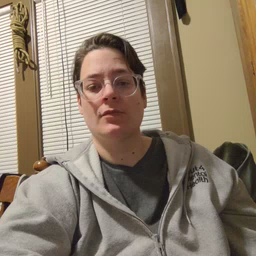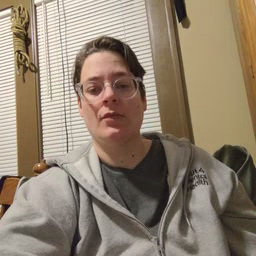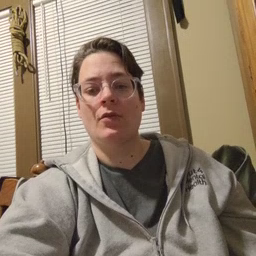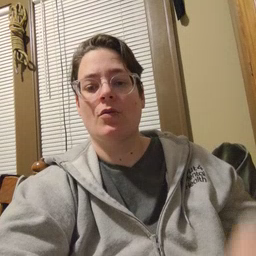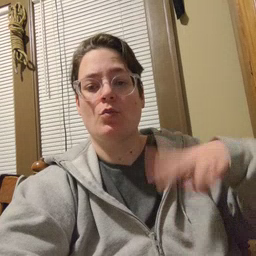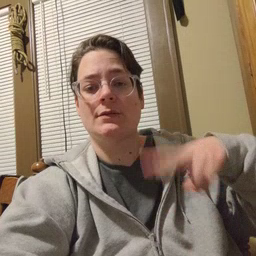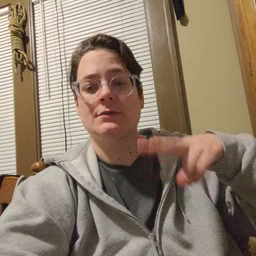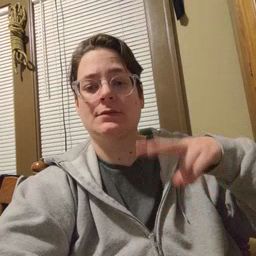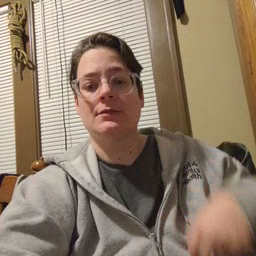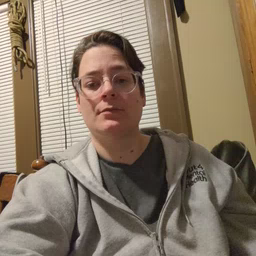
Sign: read